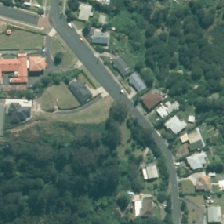
Land cover: grose_broom